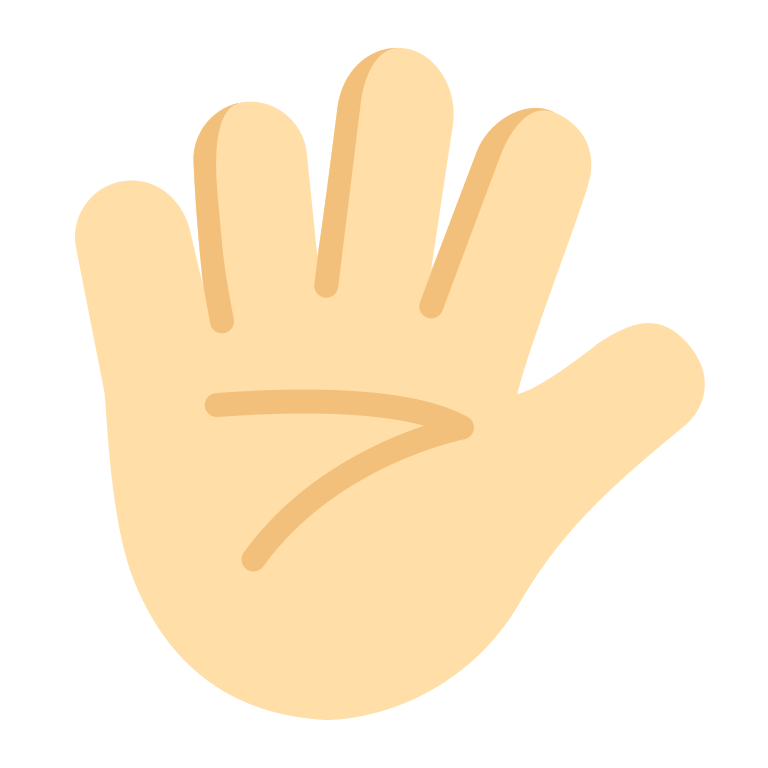
hand with fingers splayed flat light